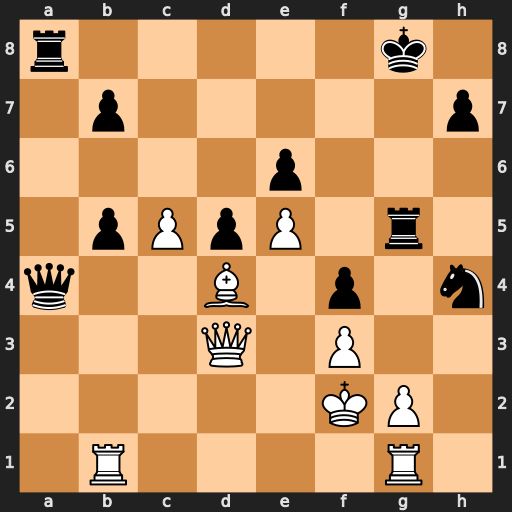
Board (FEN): r5k1/1p5p/4p3/1pPpP1r1/q2B1p1n/3Q1P2/5KP1/1R4R1
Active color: w
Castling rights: -
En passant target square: -
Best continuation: Ra1 Qa2+ Rxa2